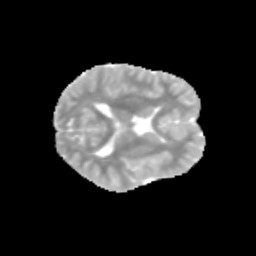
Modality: MD
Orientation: axial
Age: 12
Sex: male
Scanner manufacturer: siemens
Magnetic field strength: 3 T
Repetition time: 3.8 s
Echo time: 0.07 s